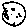
Label: moon